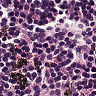
Metastatic tissue present: no